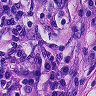
Metastatic tissue present: yes